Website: macys
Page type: billing-address
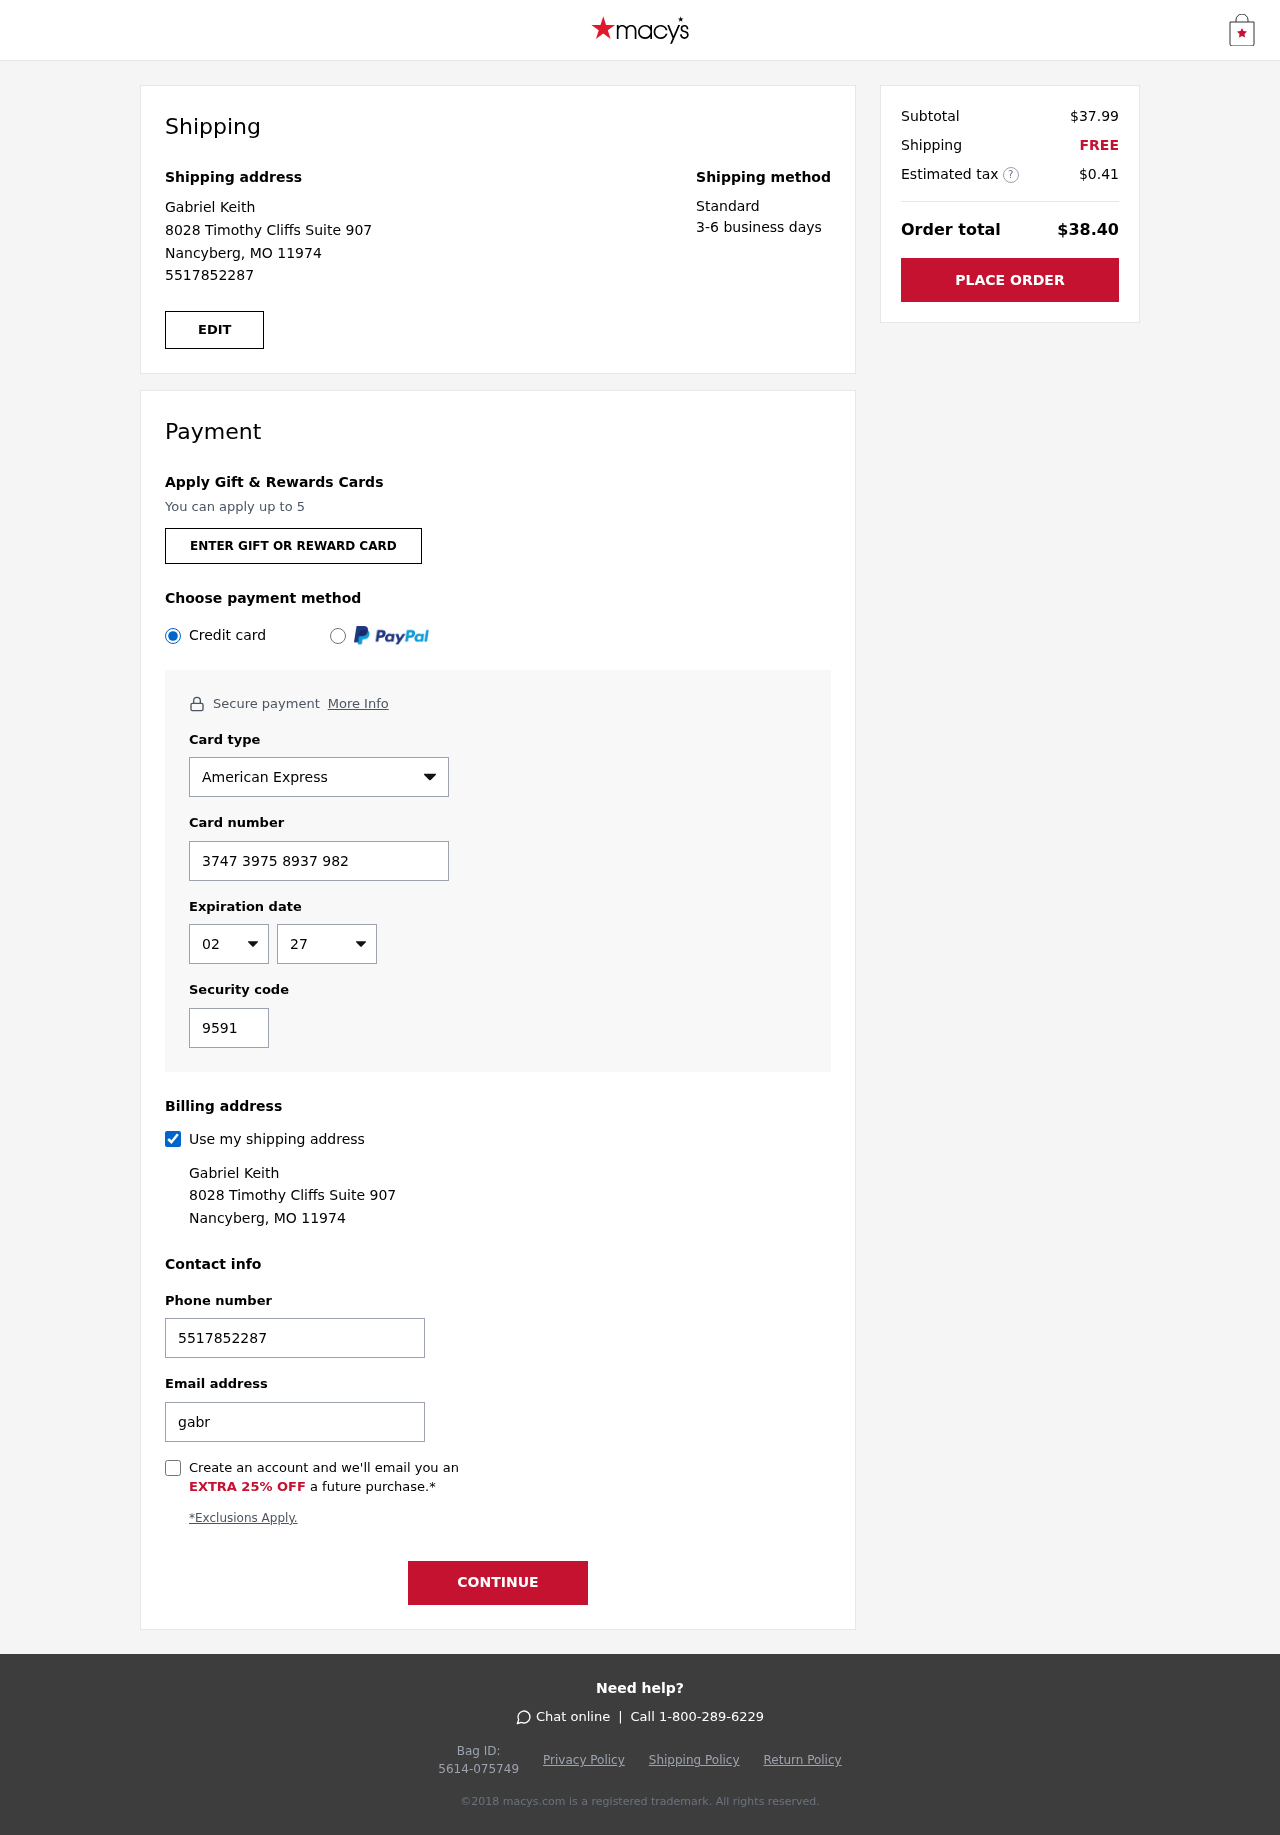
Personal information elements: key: PII_CARD_CVV
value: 9591
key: PII_CARD_EXPIRY_MONTH
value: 02
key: PII_CARD_EXPIRY_YEAR
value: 27
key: PII_CARD_NUMBER
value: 3747 3975 8937 982
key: PII_CARD_TYPE
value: American Express
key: PII_EMAIL
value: gabriel_keith@gmail.com
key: PII_FULLNAME
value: Gabriel Keith
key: PII_PHONE
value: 5517852287
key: PII_STREET
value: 8028 Timothy Cliffs Suite 907
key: PII_CITY_STATE_ZIP
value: Nancyberg, MO 11974
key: PII_FIRSTNAME
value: Gabriel
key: PII_LASTNAME
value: Keith
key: PII_FULLNAME2
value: Gabriel Keith
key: PII_FULLNAME3
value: Gabriel Keith
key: PII_FIRSTNAME2
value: Gabriel
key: PII_FIRSTNAME3
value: Gabriel
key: PII_LASTNAME2
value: Keith
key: PII_LASTNAME3
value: Keith
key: PII_FIRSTNAME_DERIVED
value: Gabriel
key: PII_LASTNAME_DERIVED
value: Keith
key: PII_FULLNAME_DERIVED
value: Gabriel Keith
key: PII_NAME_FULL_DERIVED
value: Gabriel Keith
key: PII_PHONE2
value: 5517852287
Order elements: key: ORDER_SUBTOTAL
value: $37.99
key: ORDER_SHIPPING_COST
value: FREE
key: ORDER_TAX
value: $0.41
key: ORDER_TOTAL
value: $38.40